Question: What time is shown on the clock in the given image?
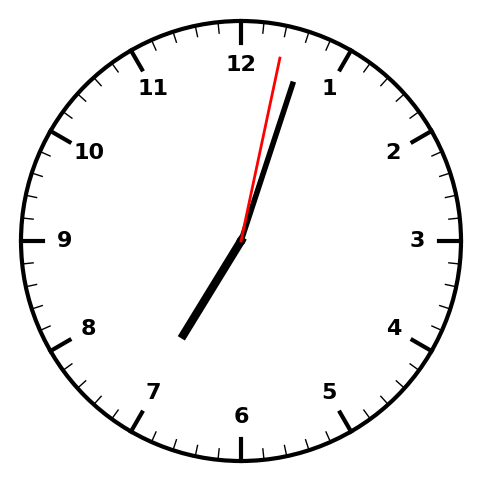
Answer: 07:03:02